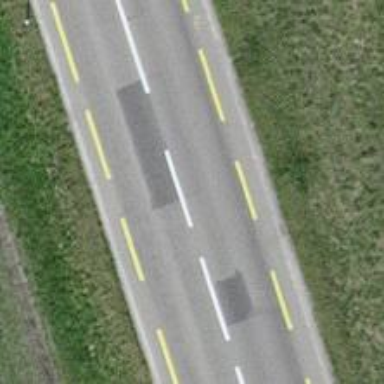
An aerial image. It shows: Primary highway with designated cycle lane.